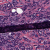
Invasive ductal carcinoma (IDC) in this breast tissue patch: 1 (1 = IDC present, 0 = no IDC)